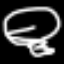
Label: frog